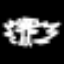
Label: angel